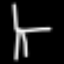
Label: chair